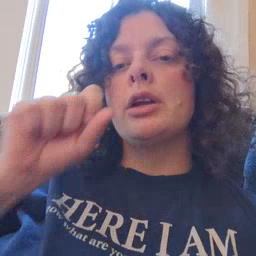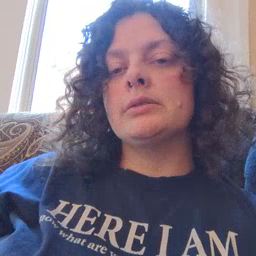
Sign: carrot